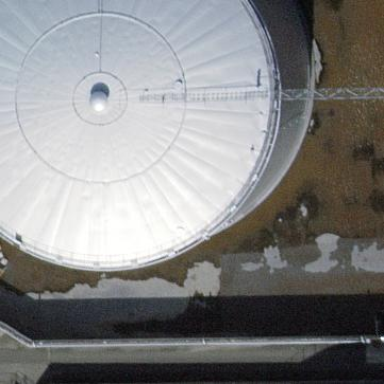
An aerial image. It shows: Building with storage tank.